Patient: sex M, age 53
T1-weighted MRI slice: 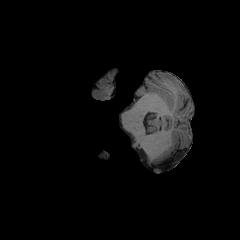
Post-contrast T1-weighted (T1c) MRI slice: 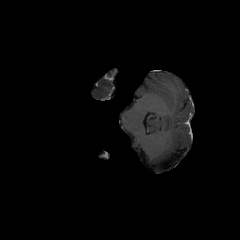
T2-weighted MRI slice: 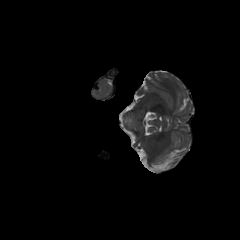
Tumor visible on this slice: no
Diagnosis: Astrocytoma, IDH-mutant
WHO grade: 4